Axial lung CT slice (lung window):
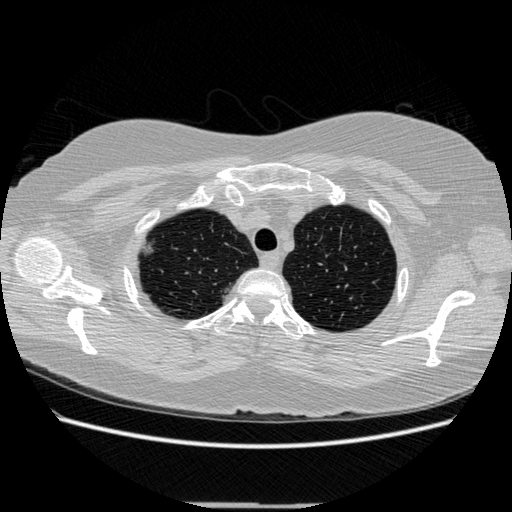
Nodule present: no